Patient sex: M
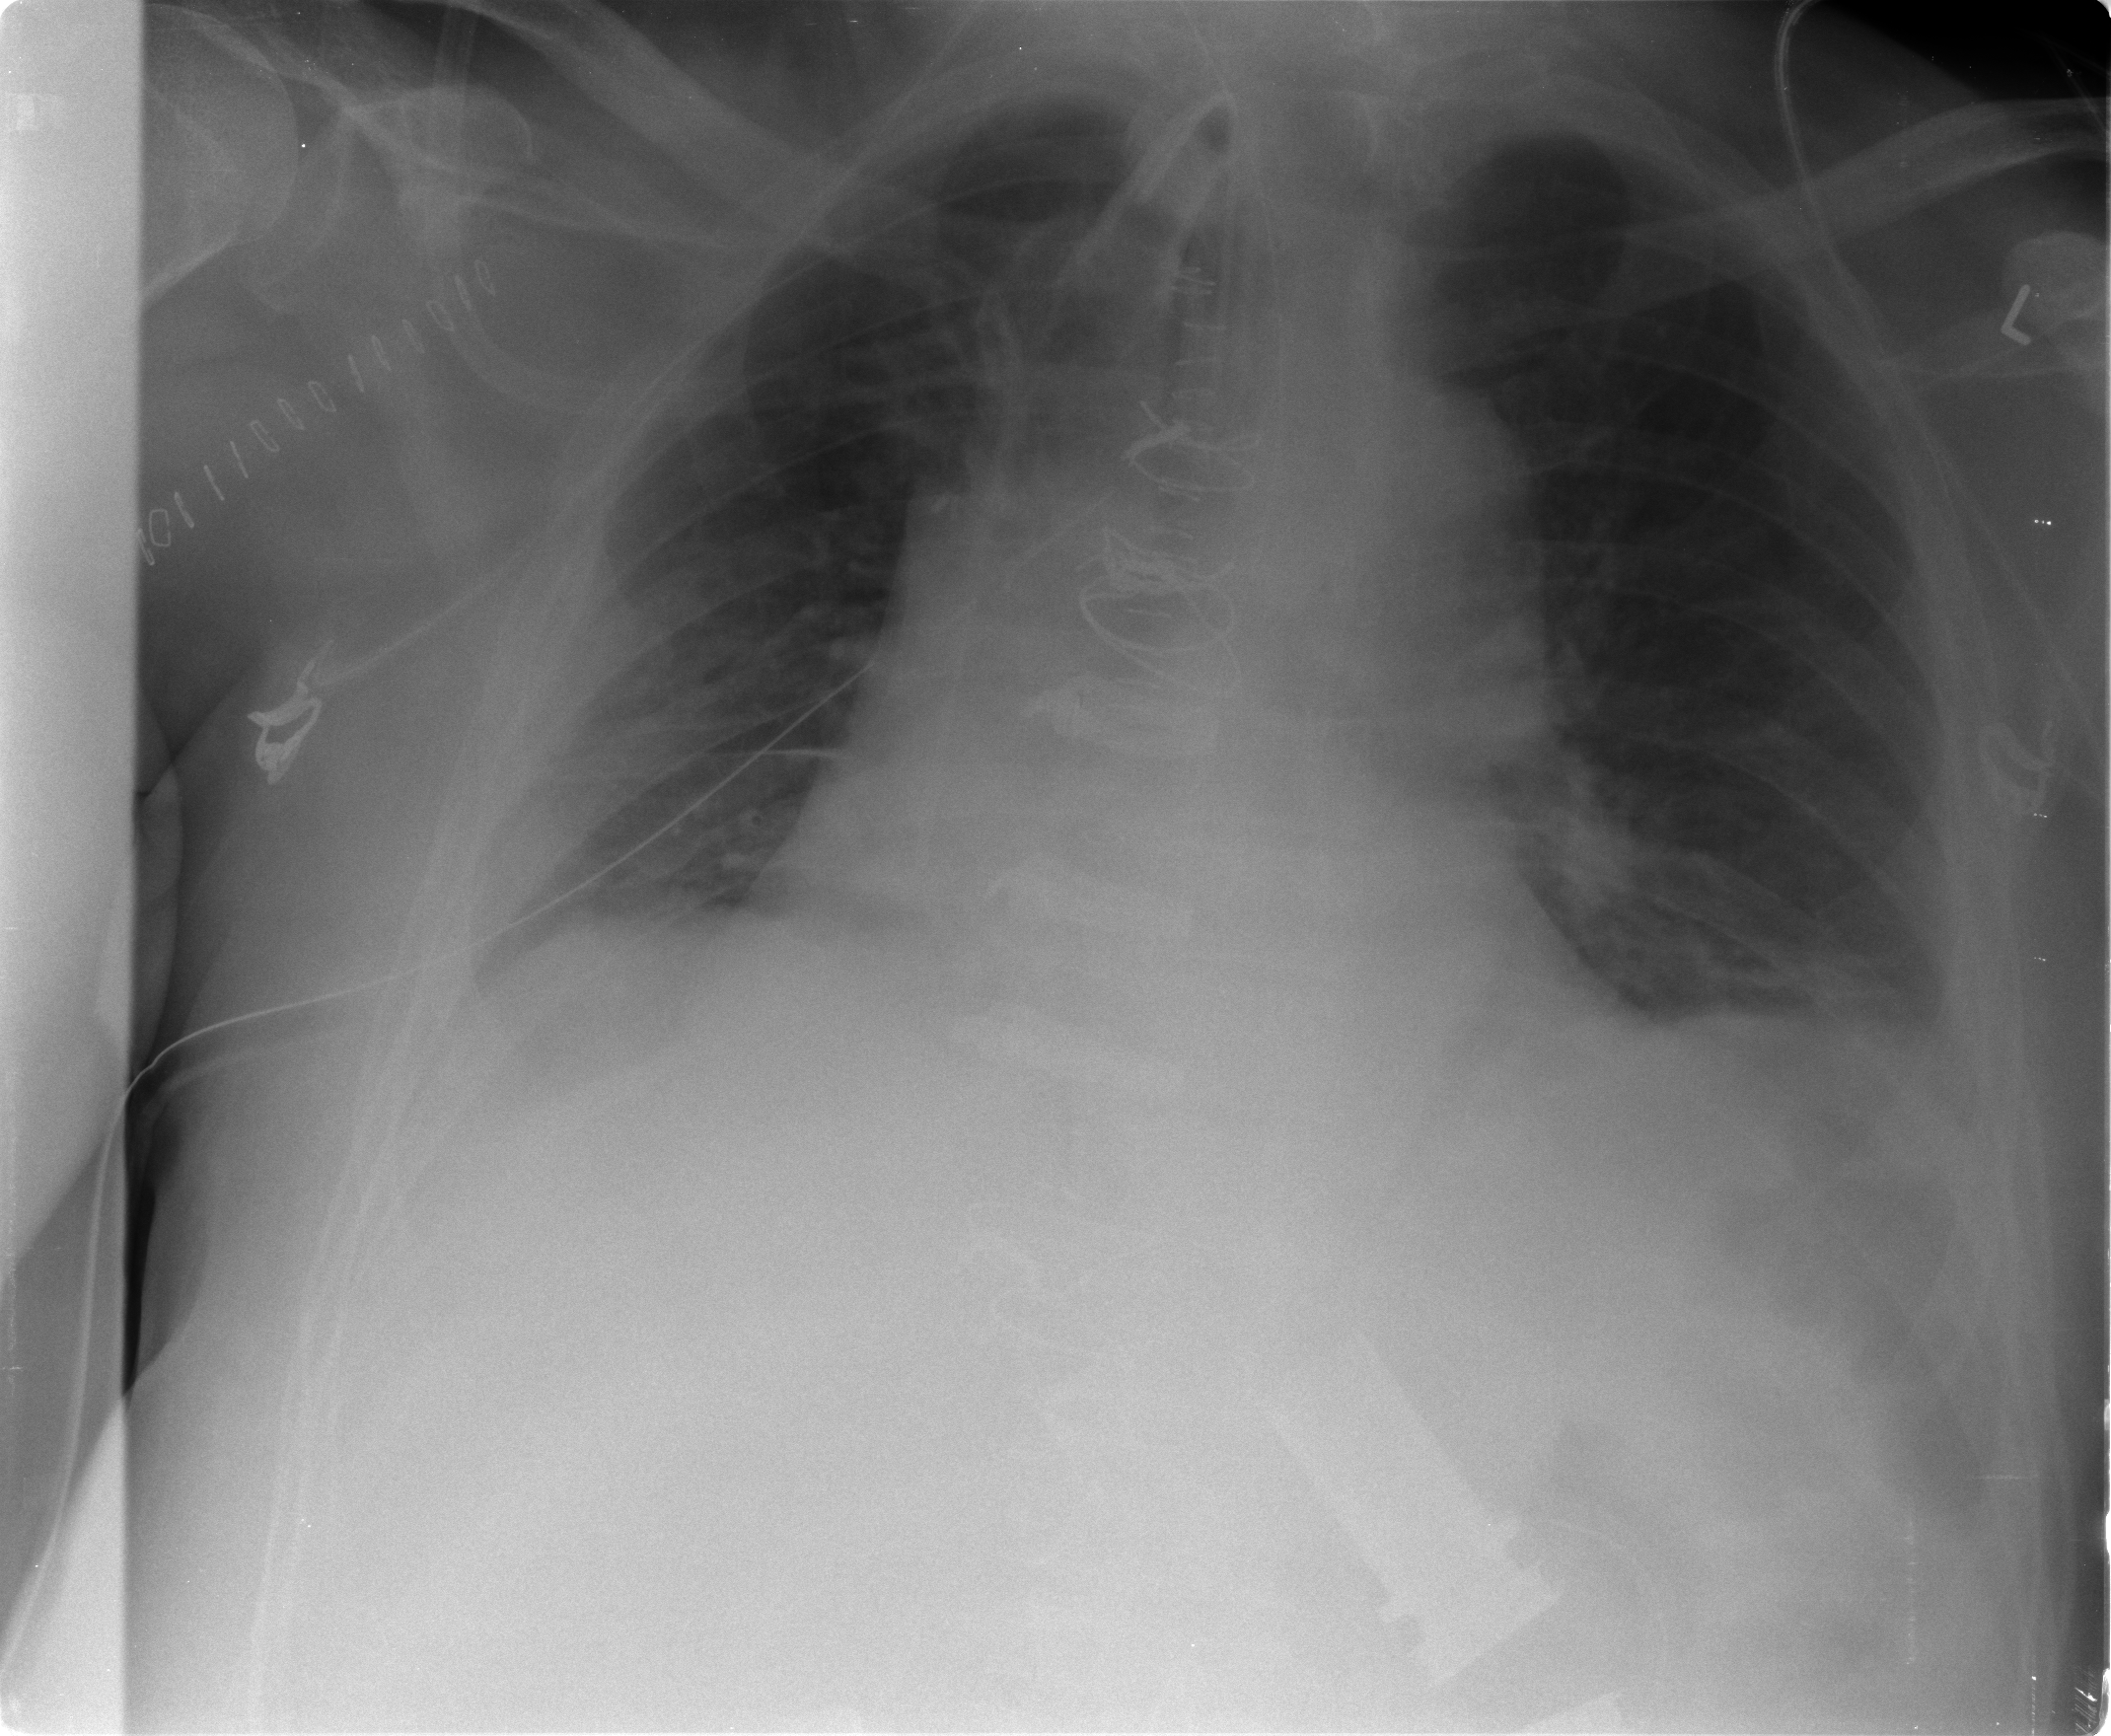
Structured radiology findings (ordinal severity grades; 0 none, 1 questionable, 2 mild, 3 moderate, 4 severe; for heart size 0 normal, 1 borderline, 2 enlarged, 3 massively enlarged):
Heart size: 2
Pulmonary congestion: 2
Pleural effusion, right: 1
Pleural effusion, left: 2
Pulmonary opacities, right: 0
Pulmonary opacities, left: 0
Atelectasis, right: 2
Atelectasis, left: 2